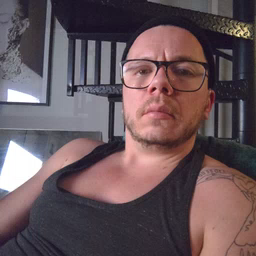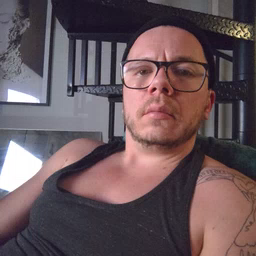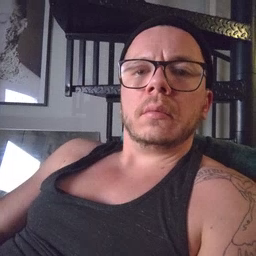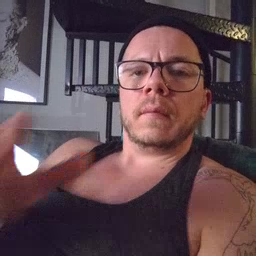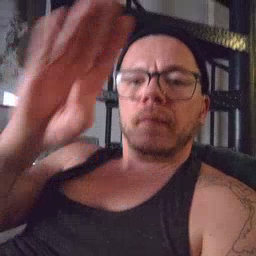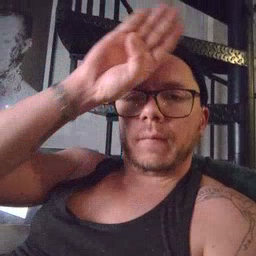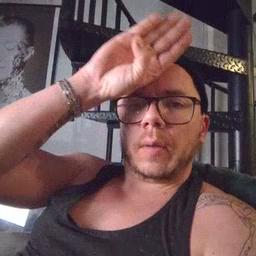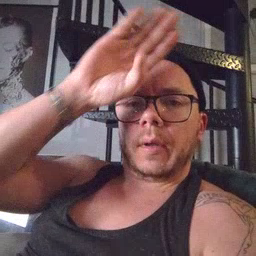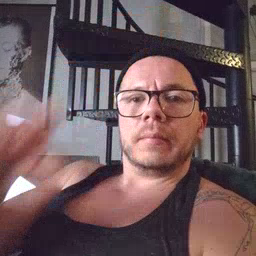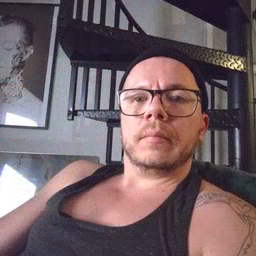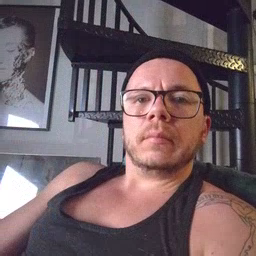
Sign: fireman